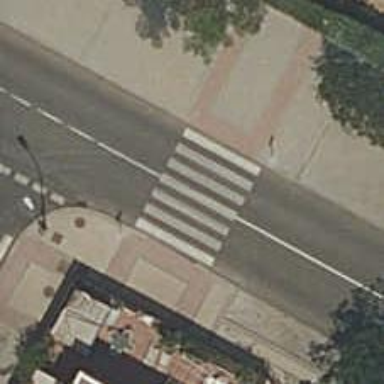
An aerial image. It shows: Zebra crossing on the road.